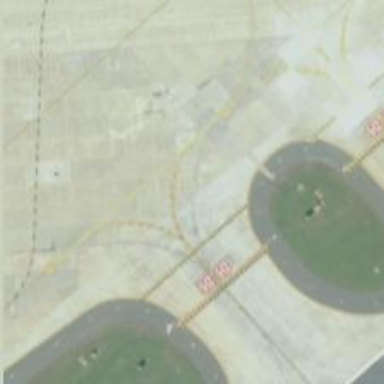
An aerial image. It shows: Image of taxiway at airport.